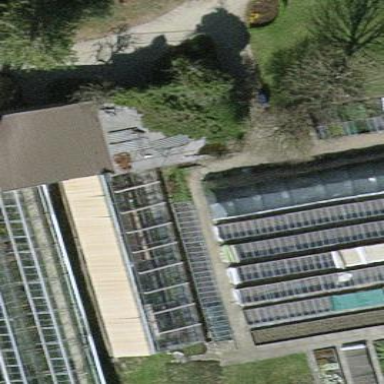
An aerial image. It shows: Greenhouse.